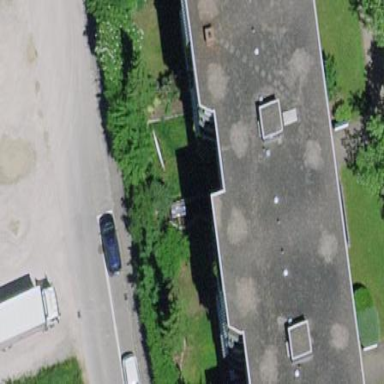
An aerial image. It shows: View of apartment building.